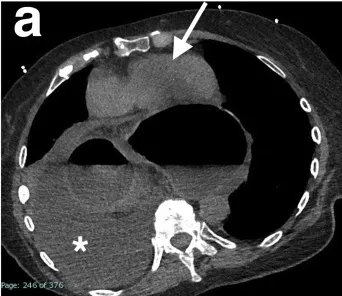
Computed tomography images of the chest, showing gastric volvulus within a giant hiatal hernia. (a); Axial image showing associated right pleural effusion (white asterisk) and compression of the heart (white arrow) and right lower lobe.
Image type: radiology (ct)